Question: Right now I have a function, in a class that is used to listen to my server, that draws my game map based off of a piped file:
'''
String[] mapSplit = map.split("\|");
mapWidth = Integer.parseInt(mapSplit[0]);
mapHeight = Integer.parseInt(mapSplit[1]);
String[] groundLayer = mapSplit[2].split(", ");
String[] buildingLayer = mapSplit[3].split(", ");
String[] objectLayer = mapSplit[4].split(", ");
int count = 0;
logger.info("Drawing started.");
for (int x=0; x<mapWidth; x++){
xDraw = 0;
for (int y=0; y<mapHeight; y++){
if (!groundLayer[count].equals("0")){ //don't draw full transparent tiles
SpriteStore.get().getSprite("images/tiles/" + groundLayer[count] + ".png").draw(m.gamePanel.getGraphics(), xDraw, yDraw);
}
if (!buildingLayer[count].equals("0")){ //don't draw full transparent tiles
SpriteStore.get().getSprite("images/tiles/" + buildingLayer[count] + ".png").draw(m.gamePanel.getGraphics(), xDraw, yDraw);
}
if (!objectLayer[count].equals("0")){ //don't draw full transparent tiles
SpriteStore.get().getSprite("images/tiles/" + objectLayer[count] + ".png").draw(m.gamePanel.getGraphics(), xDraw, yDraw);
}
xDraw += 32;
count++;
}
yDraw += 32;
}
logger.info("Drawing done.");
'''
This is all fine and dandy. Right now I don't have a gameloop as I am working on a client/server protocol so it only draws once(when the character is selected and login is done). My problem comes when the jrame the jpanel sits in is resized, or when any of my jinternal frames move over the jpanel.
When the JFrame is resized the entire map disappears.
When the JInternalFrames are moved over the JPanel the map is removed where the overlap occurs.
I am pretty sure this is due to a repaint being called by AWT(from some looking around I did before posting here), but I am unable to get a solution.
Prettymuch I don't want my JPanel(map) to be cleared/erased/edited unless I choose to update it. This should include, other components being dragged on it, window being minimized, another (windows)application covering part/all of the JFrame, etc.. Any help with this would be greatly appreciated.

^^above is an example of what I meant by dragging a JInternalFrame removes the parts you drag over^^
I wanted to post my solution that Stefan Haustein helped me come to!!!
in my main class I made the image:
gamePanelImage = new BufferedImage(gamePanelWidth, gamePanelHeight, BufferedImage.TYPE_INT_ARGB);
gamePanel = new MapGamePanel();
in my server command listener:
'''
logger.info("Drawing started.");
for (int x=0; x<mapWidth; x++){
xDraw = 0;
for (int y=0; y<mapHeight; y++){
//m.gamePanel.getGraphics()
if (!groundLayer[count].equals("0")){ //don't draw full transparent tiles
SpriteStore.get().getSprite("images/tiles/" + groundLayer[count] + ".png").draw(MyClient.getGamePanelImage(), xDraw, yDraw);
}
if (!buildingLayer[count].equals("0")){ //don't draw full transparent tiles
SpriteStore.get().getSprite("images/tiles/" + buildingLayer[count] + ".png").draw(MyClient.getGamePanelImage(), xDraw, yDraw);
}
if (!objectLayer[count].equals("0")){ //don't draw full transparent tiles
SpriteStore.get().getSprite("images/tiles/" + objectLayer[count] + ".png").draw(MyClient.getGamePanelImage(), xDraw, yDraw);
}
xDraw += 32;
count++;
}
yDraw += 32;
}
logger.info("Drawing done.");
'''
and finally the class I used to override JPanel:
'''
package com.jayavon.game.graphics;
import java.awt.BorderLayout;
import java.awt.Color;
import java.awt.Graphics;
import javax.swing.BorderFactory;
import javax.swing.JPanel;
import com.jayavon.game.client.MyClient;
public class MapGamePanel extends JPanel {
private static final long serialVersionUID = 1L;
public MapGamePanel() {
super();
setLayout(new BorderLayout());
setBorder(BorderFactory.createLineBorder(Color.black));
}
protected void paintComponent(Graphics g) {
g.drawImage(MyClient.getGamePanelImage(), 0, 0, null);
}
}
'''
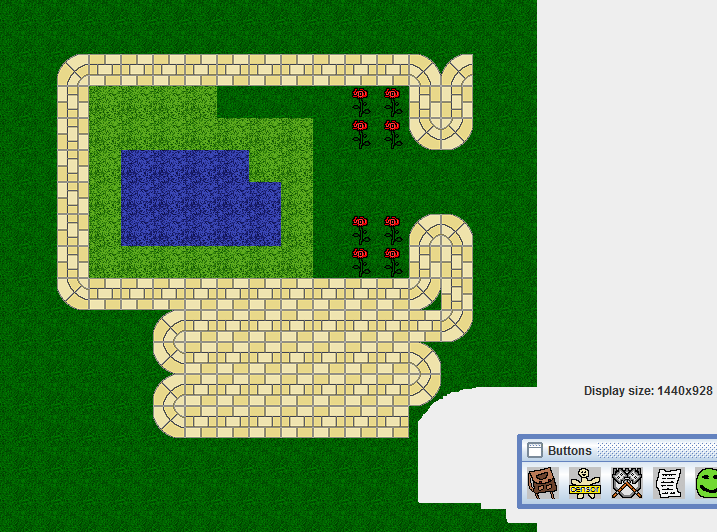
Answer: Do you override paint(Graphics) and do the drawing in paint(Graphics)?
If not, that is probably the problem.
See "The Paint Method" here: <URL>
If you want to avoid repainting the map in paint() (or paintComponent()), draw the map to a BufferedImage (using getGraphics on the image) when you receive the server data. In paint() just draw your buffer image.